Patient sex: M
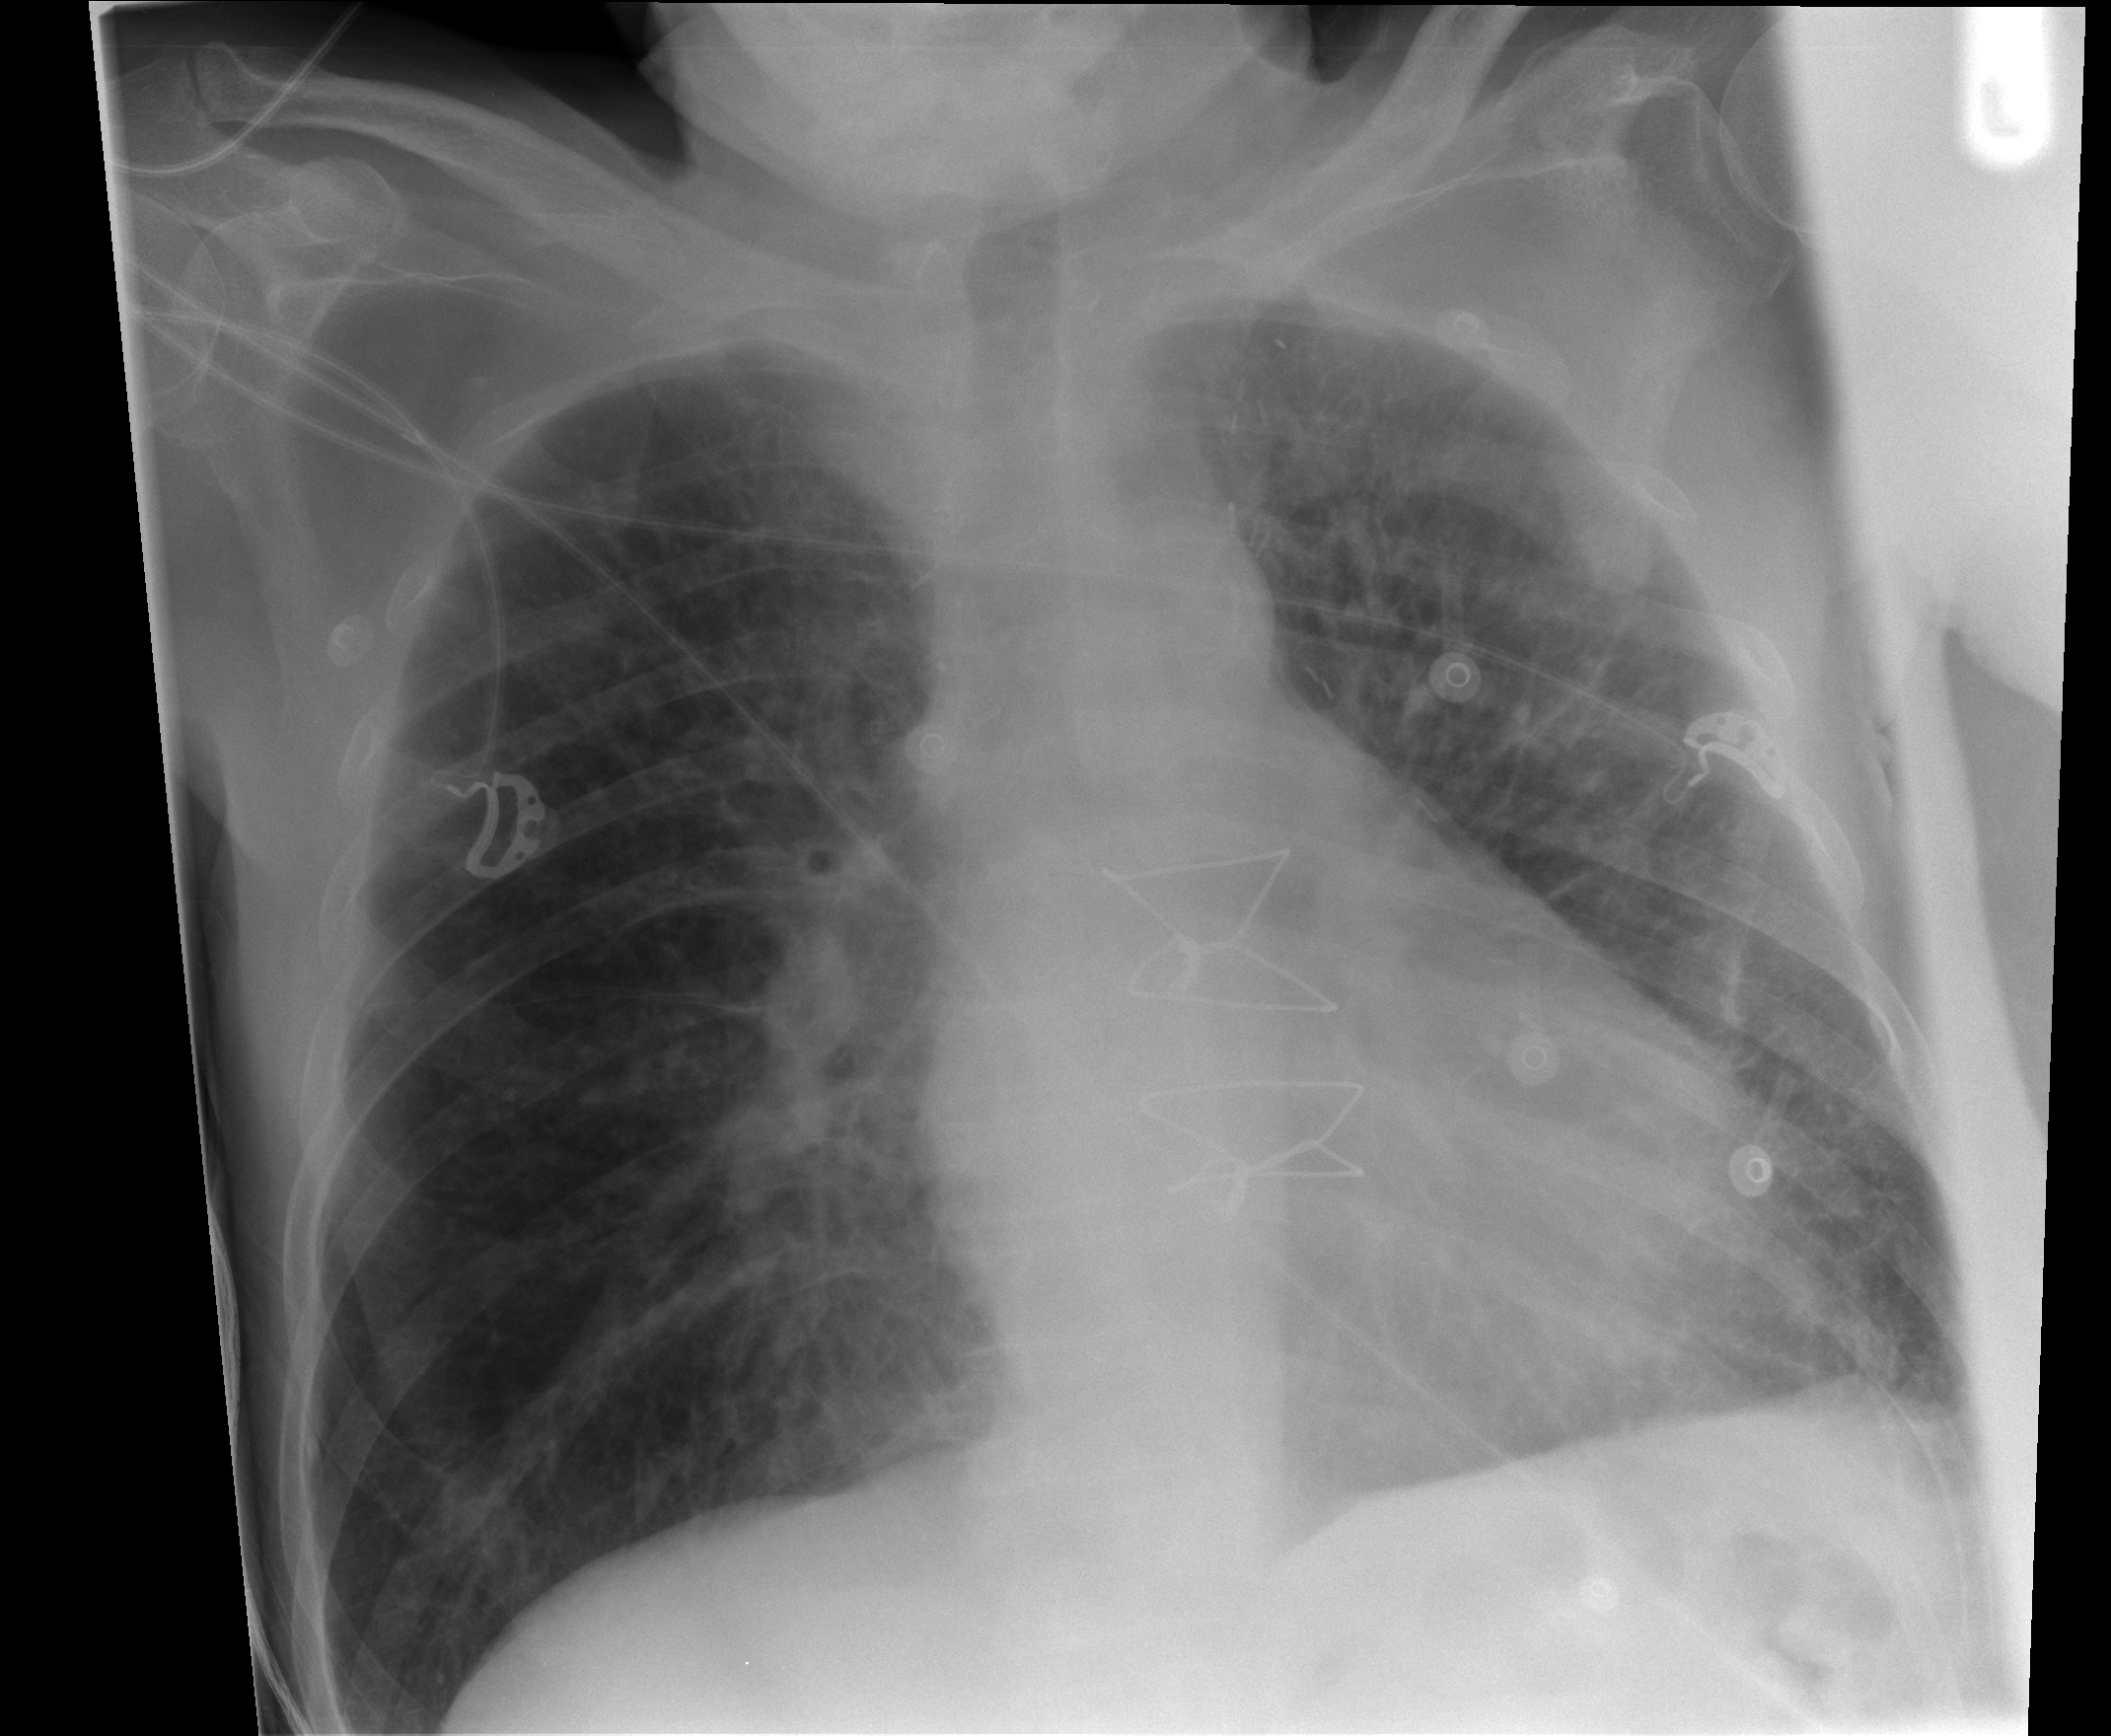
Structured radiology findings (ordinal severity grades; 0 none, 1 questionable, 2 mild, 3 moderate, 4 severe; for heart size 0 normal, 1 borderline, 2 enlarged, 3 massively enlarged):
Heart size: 1
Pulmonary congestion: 3
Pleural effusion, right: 0
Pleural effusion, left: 2
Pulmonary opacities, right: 0
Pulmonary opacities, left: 0
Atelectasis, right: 2
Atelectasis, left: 2